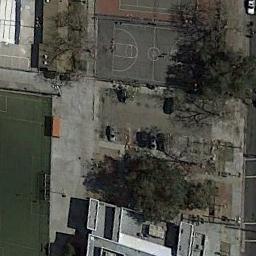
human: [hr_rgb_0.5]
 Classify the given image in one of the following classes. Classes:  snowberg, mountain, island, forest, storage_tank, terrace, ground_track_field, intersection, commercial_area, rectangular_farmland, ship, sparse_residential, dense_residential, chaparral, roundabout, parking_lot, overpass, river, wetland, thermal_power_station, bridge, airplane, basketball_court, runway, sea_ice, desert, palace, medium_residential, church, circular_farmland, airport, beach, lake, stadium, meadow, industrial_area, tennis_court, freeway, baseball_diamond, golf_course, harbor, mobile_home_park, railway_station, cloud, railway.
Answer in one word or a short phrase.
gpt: basketball_court